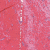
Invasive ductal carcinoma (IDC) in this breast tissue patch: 0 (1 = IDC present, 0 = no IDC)